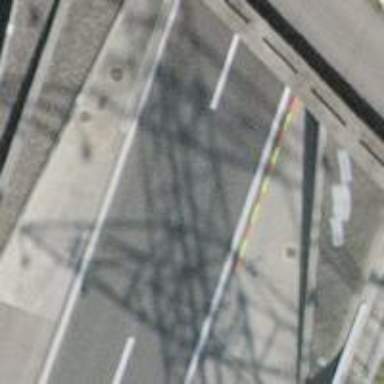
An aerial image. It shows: Bridge over motorway.